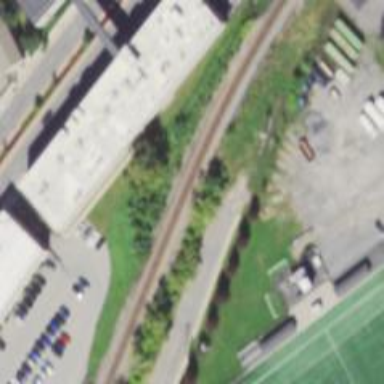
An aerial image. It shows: Railway track.